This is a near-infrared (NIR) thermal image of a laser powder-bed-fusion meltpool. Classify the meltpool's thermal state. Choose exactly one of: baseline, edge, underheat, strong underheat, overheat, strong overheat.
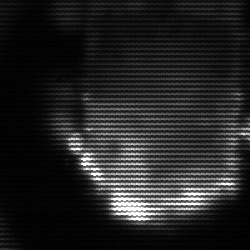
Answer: baseline